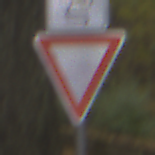
Verkehrszeichen: VorfahrtGewaehren
Zusatzzeichen oben: RichtungsangabeDurchPfeile9
Umgebung: Outdoor, Nature
Tageszeit: MorningAfternoon
Wetter: Overcast
Licht: Natural
Jahreszeit: Autumn
Kontrast: LowContrast